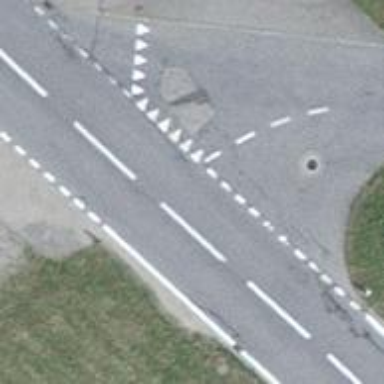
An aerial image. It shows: Road with "give way" sign.